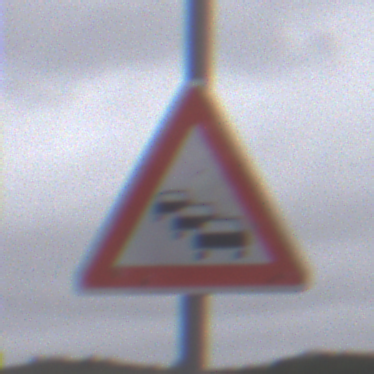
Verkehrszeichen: Stau
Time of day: Midday
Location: Outdoor (Nature)
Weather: Overcast
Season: NotSpecified
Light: Natural